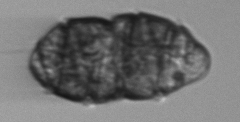
Label: Margalefidinium